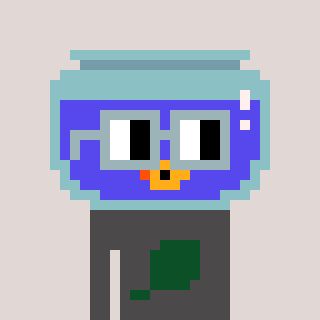
a pixel art character with square dark gray glasses, a goldfish-shaped head and a grayscale-colored body on a warm background